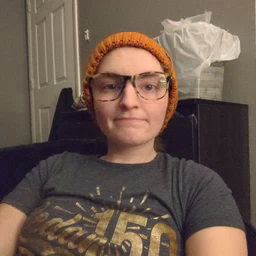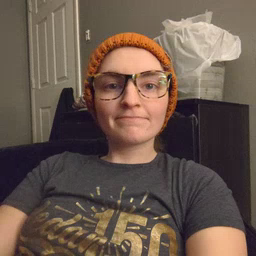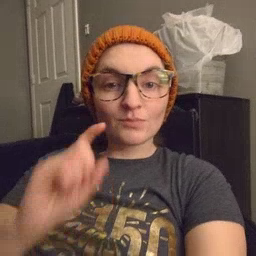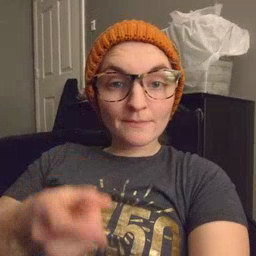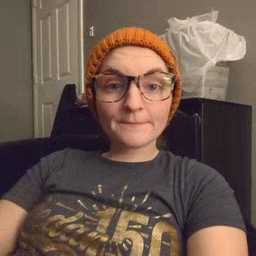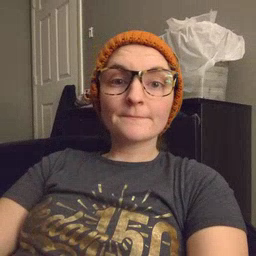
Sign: gift